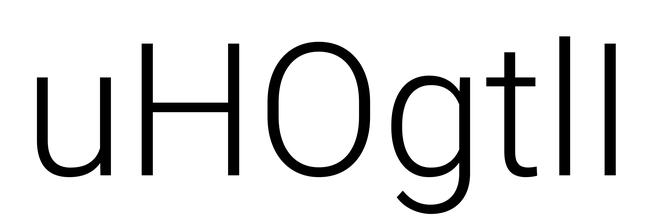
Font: Roboto_Light